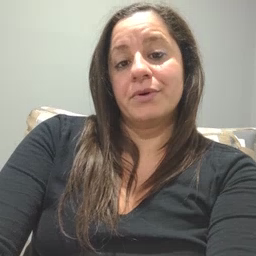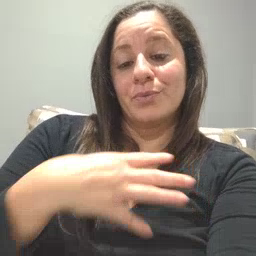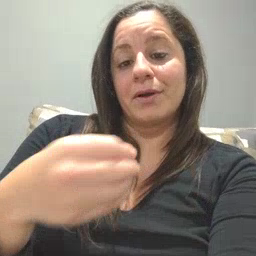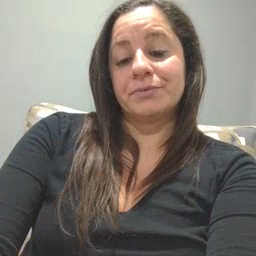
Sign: white